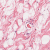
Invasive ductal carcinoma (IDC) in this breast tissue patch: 0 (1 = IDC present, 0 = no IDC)